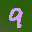
Label: 9